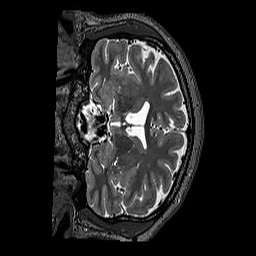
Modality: T2w
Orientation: coronal
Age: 42
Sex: male
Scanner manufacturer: siemens
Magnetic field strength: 3 T
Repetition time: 3.2 s
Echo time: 0.567 s